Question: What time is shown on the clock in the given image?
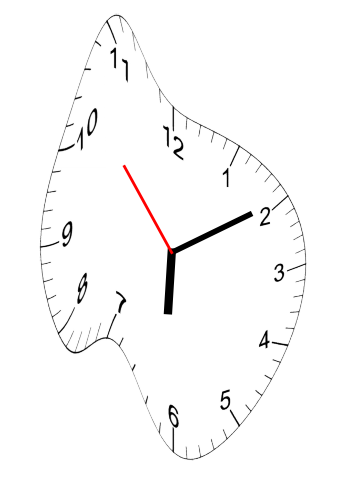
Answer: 06:09:53